Question: I am trying to create a hover over image from a single split PNG

How do I enable it so when the image is not hovered over, the top image will view, but when they hover over, the bottom one will show.
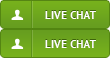
Answer: The technique you are asking for is called "CSS-Sprites". Here's a <URL>
It uses the 'background-position' style. For the default state of your element, just set the image as background. Note that you need a fixed height (half the height of your sprite) to hide the second part of the image. You also need a width, because your button will contain no content, just a background. For the hover state, use a negative 'background-position':
'''
.button-foo{
display: block;
height: 29px;
width: 110px;
background: url("http://i.imgur.com/sJu5vvo.png") no-repeat scroll left top transparent;
}
.button-foo:hover{
background-position: 0 -29px;
}
'''
This means the image is moved up so the top icon in there is above the visible area of your button.